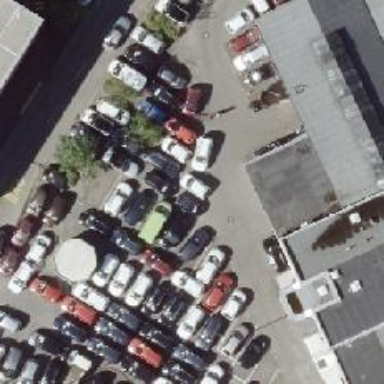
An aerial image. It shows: Road serving as parking aisle.